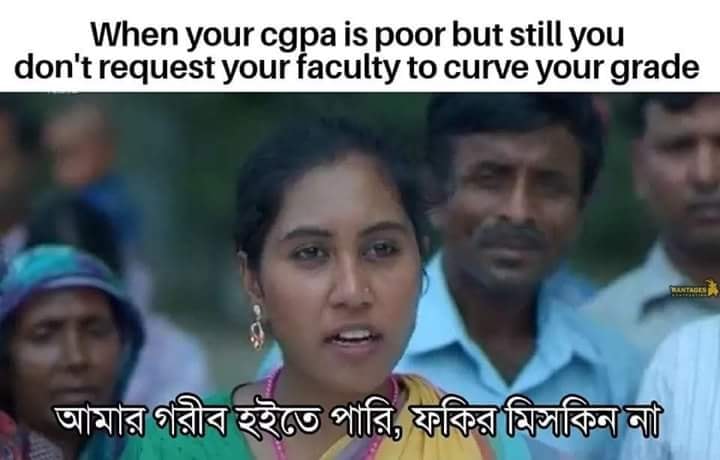
Caption: When your cgpa is poor but still you don't request your faculty to curve your grade  আমার গরীব হইতে পারি , ফকির মিসকিন না
Label: non-hate